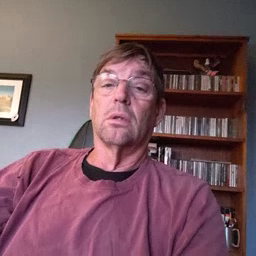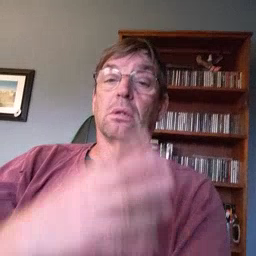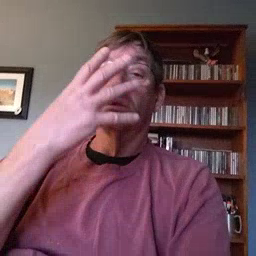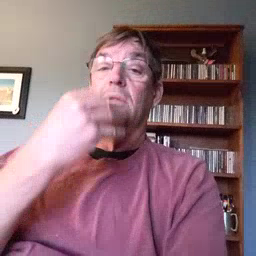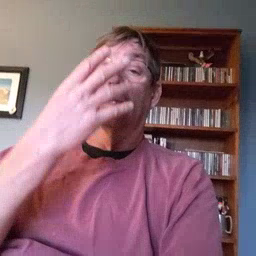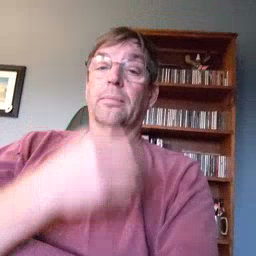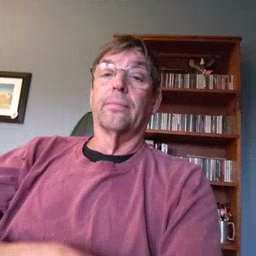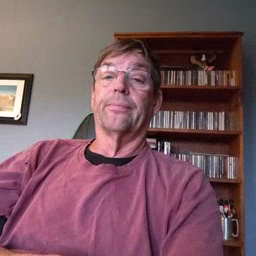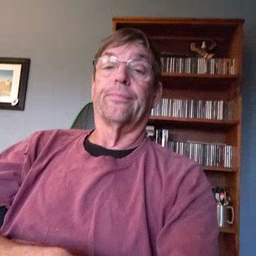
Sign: sleep